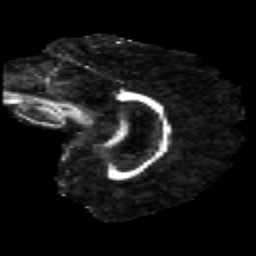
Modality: FA
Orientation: sagittal
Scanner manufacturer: ge
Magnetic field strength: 3 T
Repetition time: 8.8 s
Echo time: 0.085 s